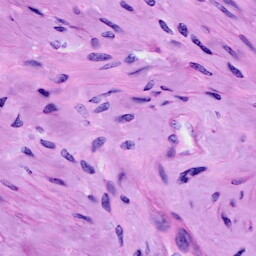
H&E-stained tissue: Cervix